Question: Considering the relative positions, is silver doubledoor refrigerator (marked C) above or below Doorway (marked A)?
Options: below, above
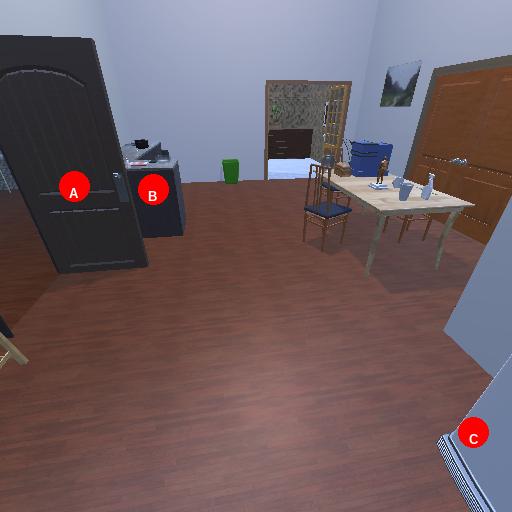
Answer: below